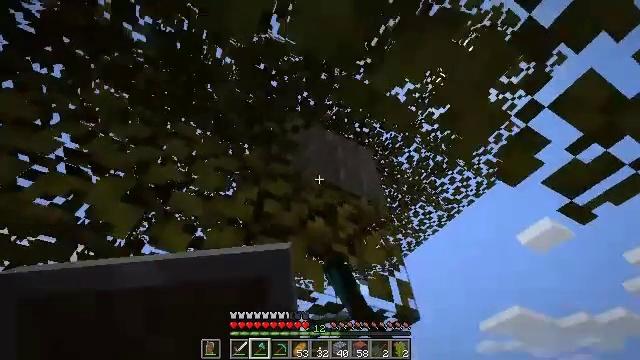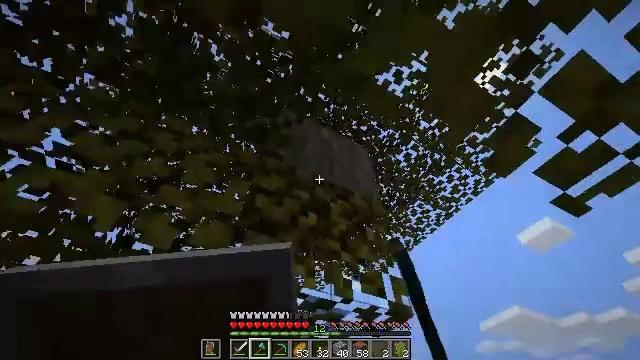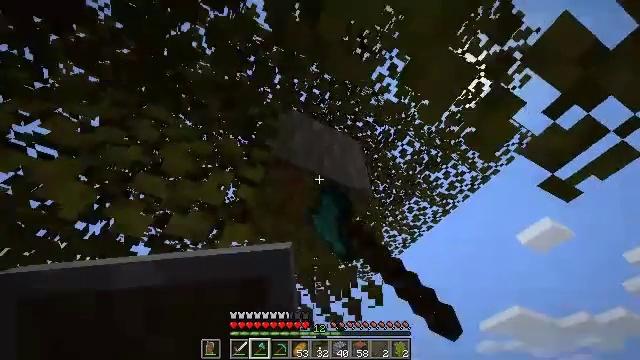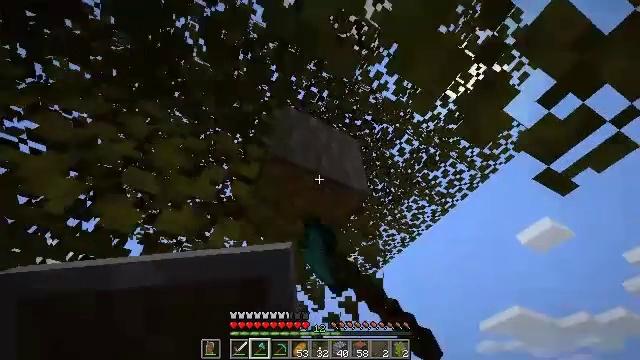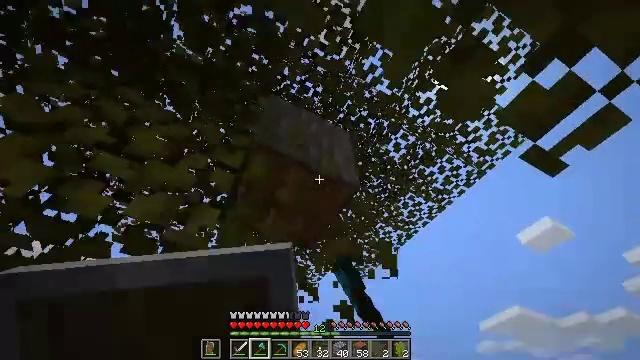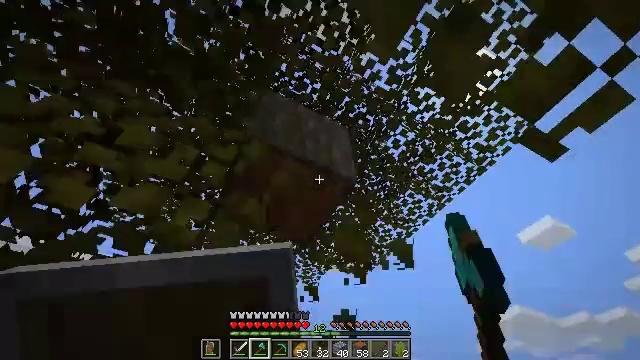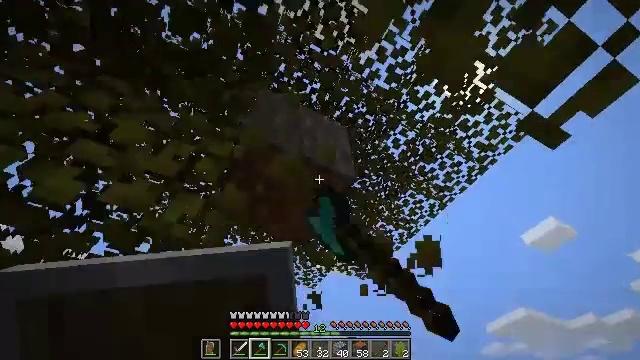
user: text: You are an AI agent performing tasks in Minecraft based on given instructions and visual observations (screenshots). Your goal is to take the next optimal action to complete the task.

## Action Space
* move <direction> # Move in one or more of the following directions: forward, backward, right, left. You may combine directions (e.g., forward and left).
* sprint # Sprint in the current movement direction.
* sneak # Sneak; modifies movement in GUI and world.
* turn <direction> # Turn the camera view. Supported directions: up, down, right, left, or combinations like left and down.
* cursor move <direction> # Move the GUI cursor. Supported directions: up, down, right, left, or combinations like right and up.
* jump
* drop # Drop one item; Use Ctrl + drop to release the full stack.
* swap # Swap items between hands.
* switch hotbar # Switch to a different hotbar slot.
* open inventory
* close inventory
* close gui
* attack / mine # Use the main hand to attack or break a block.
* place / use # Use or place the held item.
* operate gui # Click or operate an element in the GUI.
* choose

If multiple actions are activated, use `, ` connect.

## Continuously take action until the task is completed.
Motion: motion action
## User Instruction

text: Remove acacia leaves from the branches.
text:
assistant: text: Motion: move forward and move right, sneak, attack / mine
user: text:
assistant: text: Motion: move forward and move right, sneak, attack / mine
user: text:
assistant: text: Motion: move forward and move right, sneak, attack / mine
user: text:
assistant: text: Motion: move forward and move right, sneak, attack / mine
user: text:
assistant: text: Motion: move forward, sneak, attack / mine
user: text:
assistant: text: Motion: sneak, attack / mine
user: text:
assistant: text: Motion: sneak, attack / mine